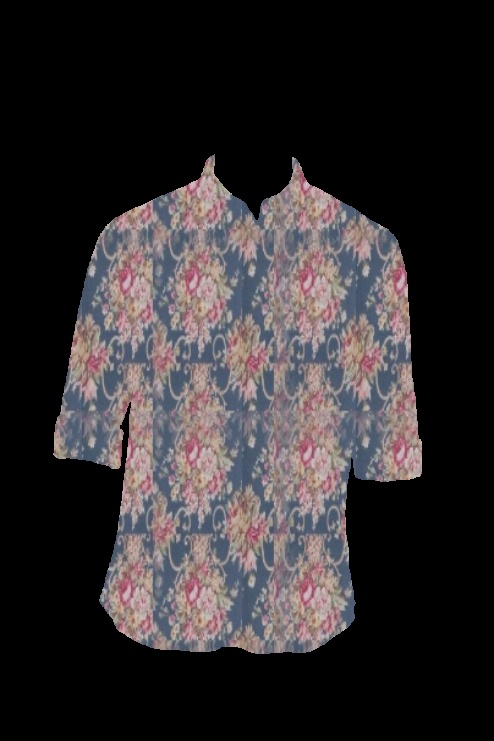
navy multi floral print tee